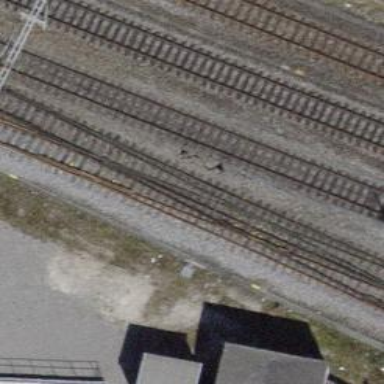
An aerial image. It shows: Railway switch.